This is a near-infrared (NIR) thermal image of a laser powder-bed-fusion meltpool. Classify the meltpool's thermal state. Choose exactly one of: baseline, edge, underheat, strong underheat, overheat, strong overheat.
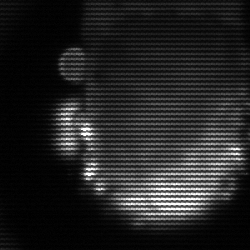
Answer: baseline